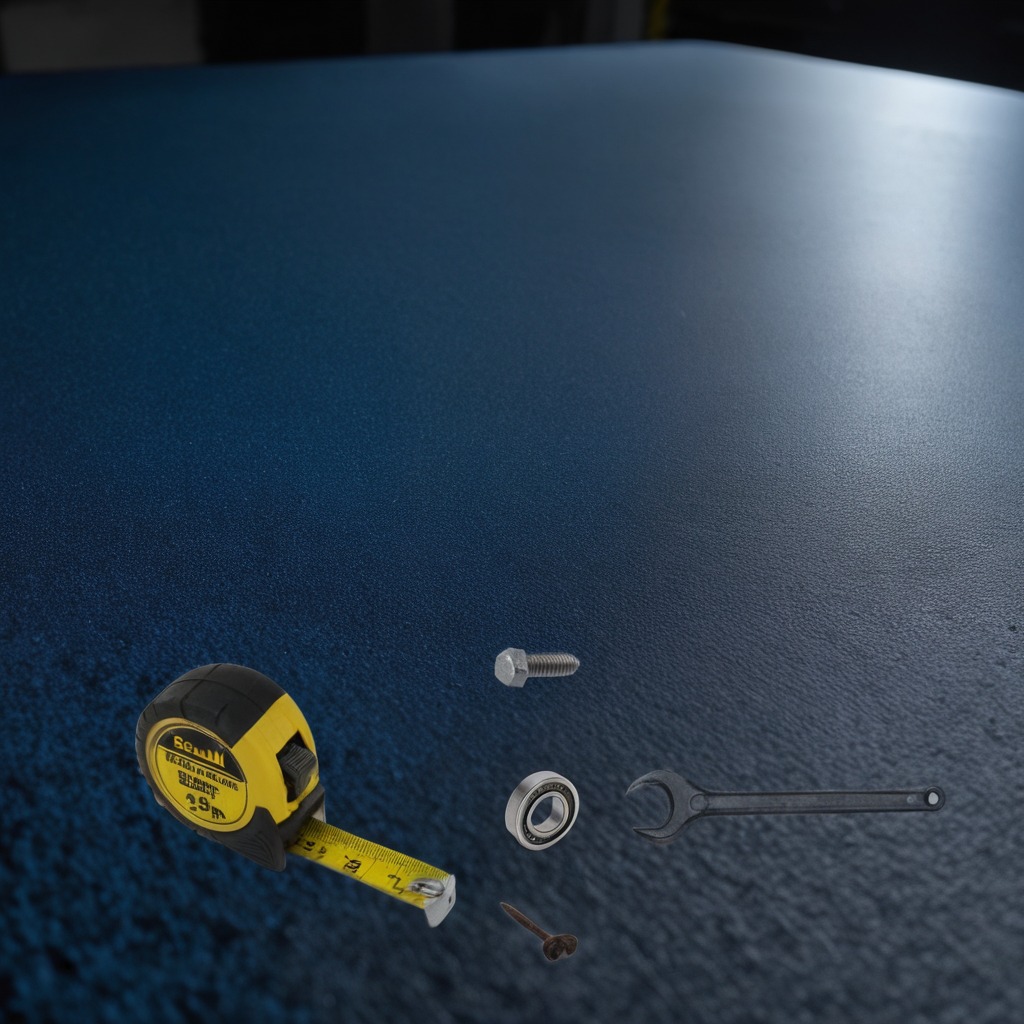
A ball bearing, a measuring tape, a machine screw, an iron nail, and a wrench are lying on a clean granite tabletop inside a workshop at night.